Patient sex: M
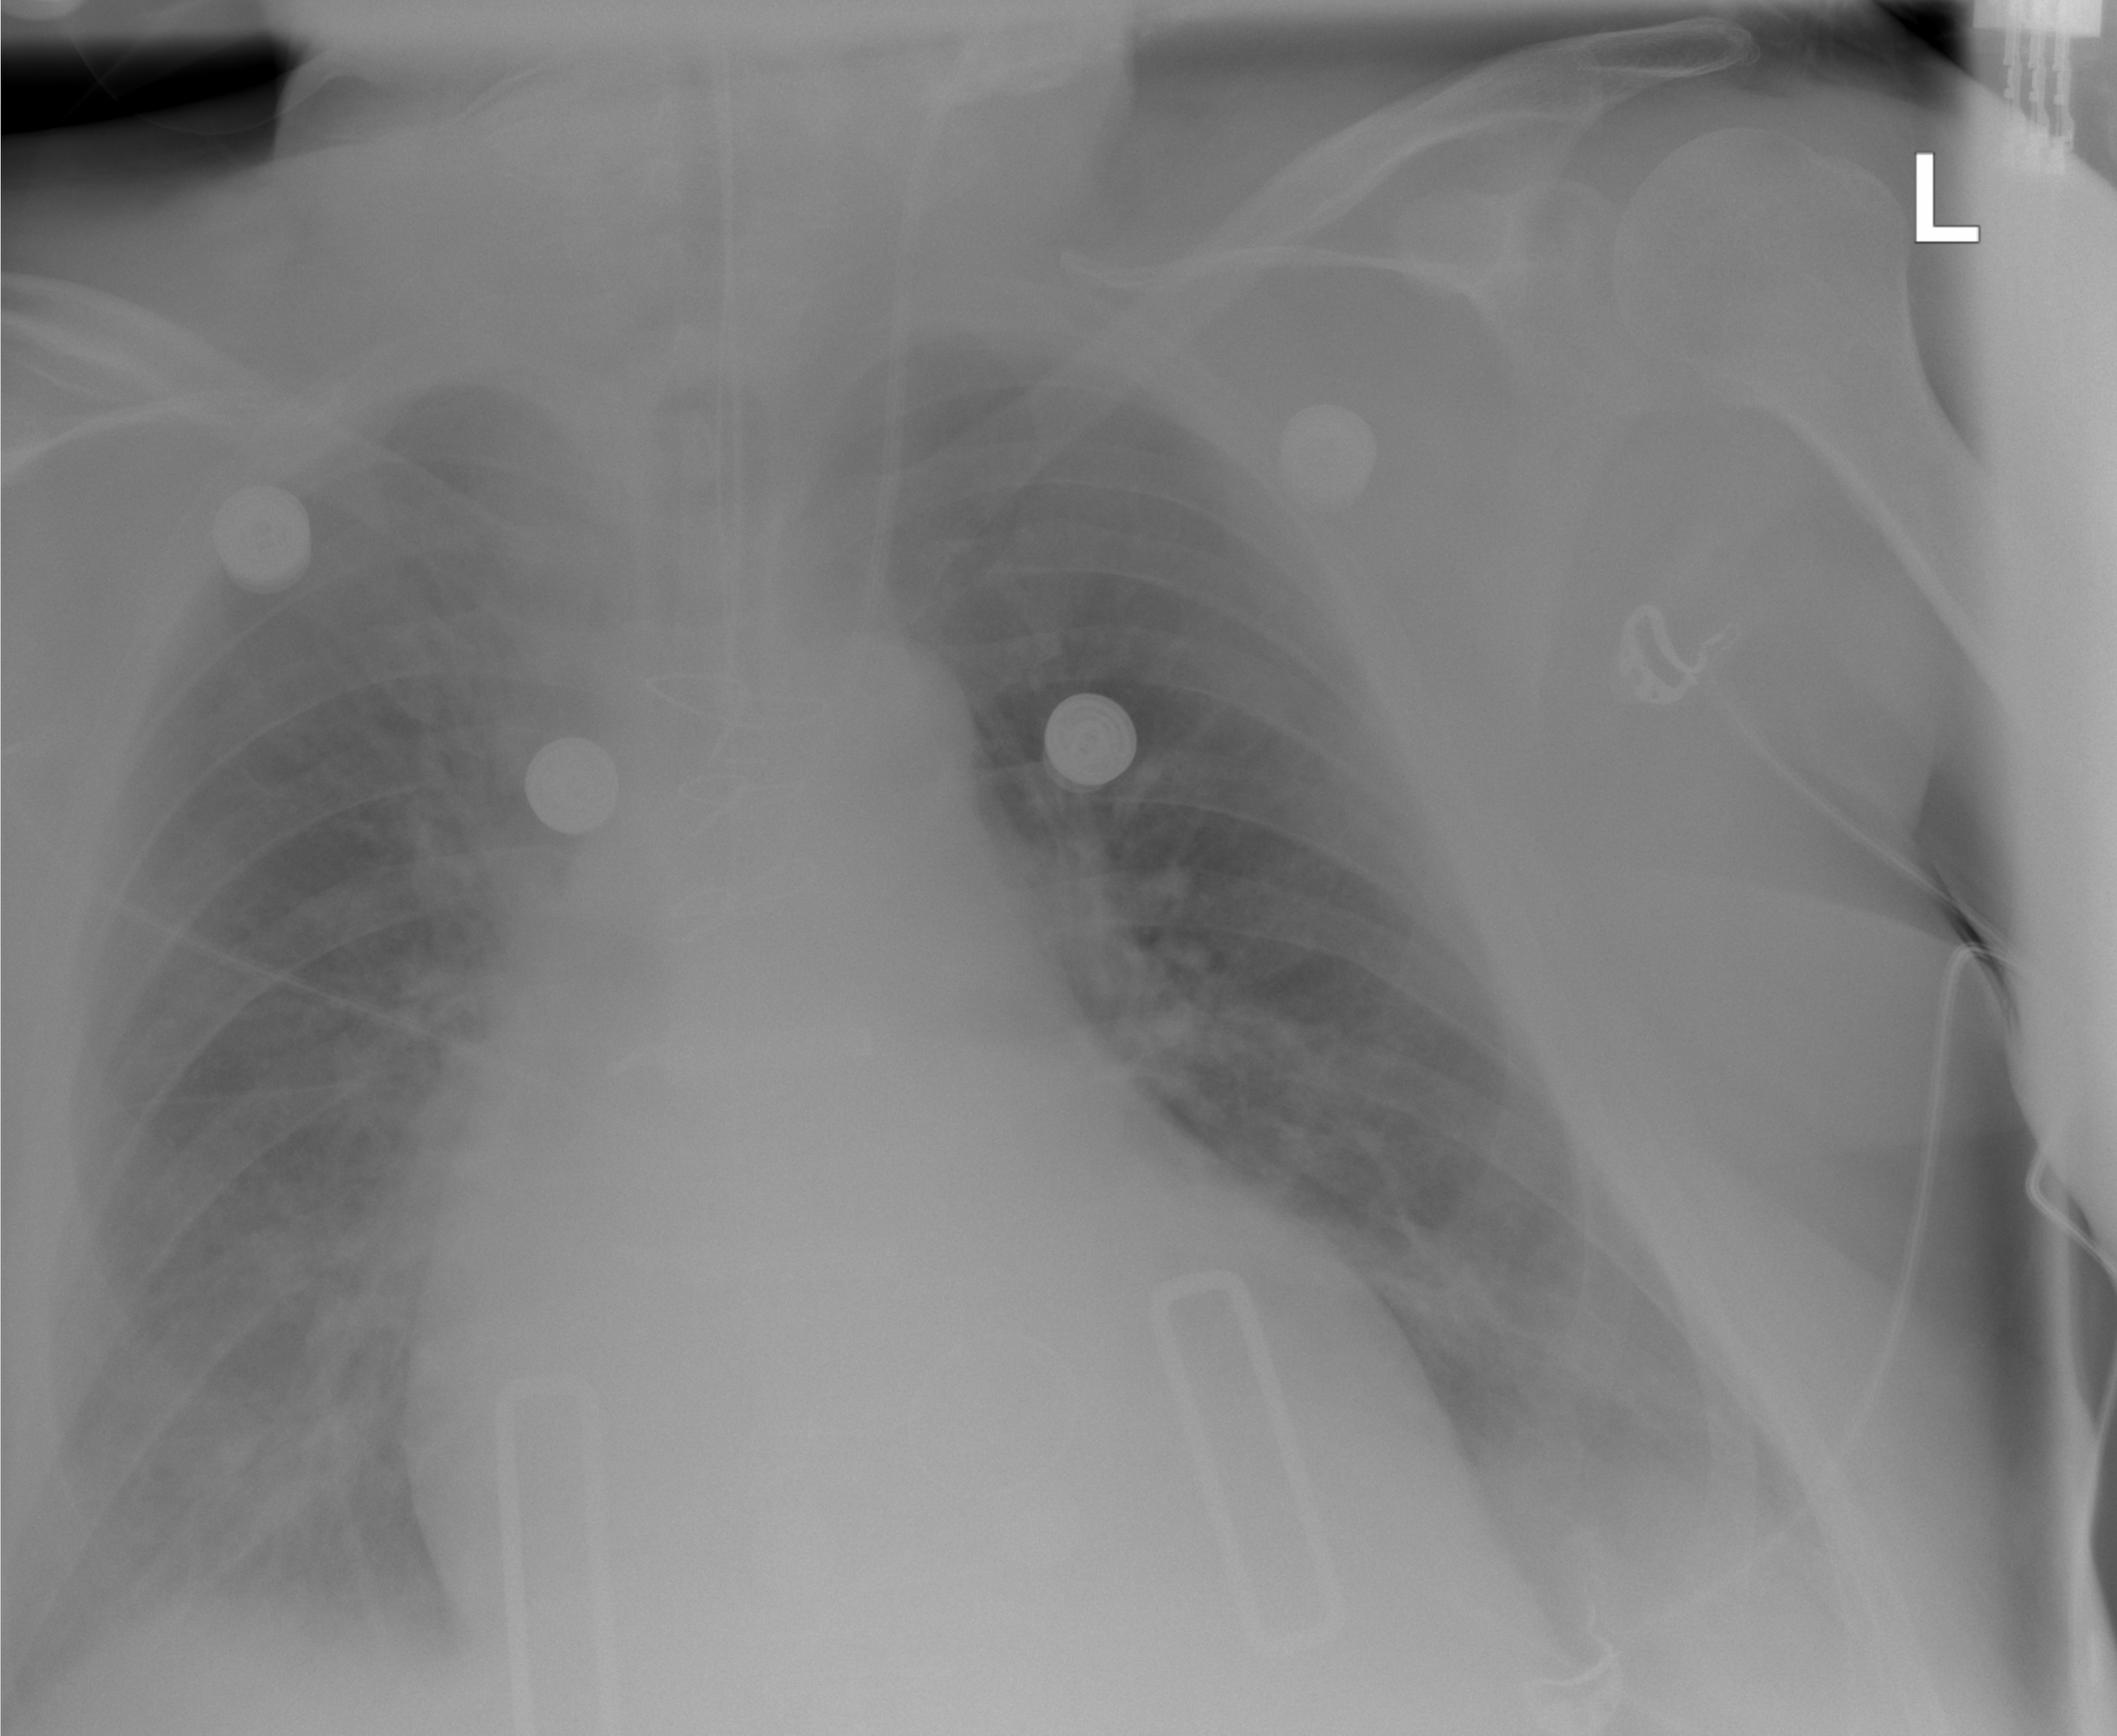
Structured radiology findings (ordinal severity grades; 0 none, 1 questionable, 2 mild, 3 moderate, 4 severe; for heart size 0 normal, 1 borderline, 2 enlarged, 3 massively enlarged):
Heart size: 3
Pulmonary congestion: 2
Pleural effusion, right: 2
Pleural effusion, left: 2
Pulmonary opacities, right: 2
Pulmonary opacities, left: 2
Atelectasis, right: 2
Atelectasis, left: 3